Interaction volume radius: 10 \u00c5
Interaction volume height: 25 \u00c5
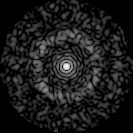
Disorder parameter: 0.8048